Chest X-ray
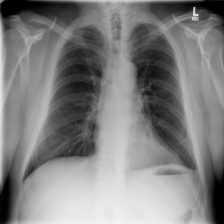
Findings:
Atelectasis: negative
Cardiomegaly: negative
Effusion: negative
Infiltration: negative
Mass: negative
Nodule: negative
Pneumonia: negative
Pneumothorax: negative
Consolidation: negative
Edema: negative
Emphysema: negative
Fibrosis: negative
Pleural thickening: negative
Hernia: negative